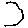
Label: hexagon